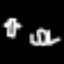
Label: hourglass